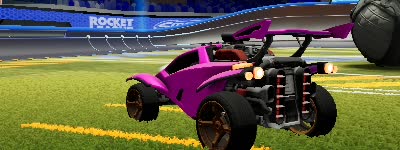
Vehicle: octane